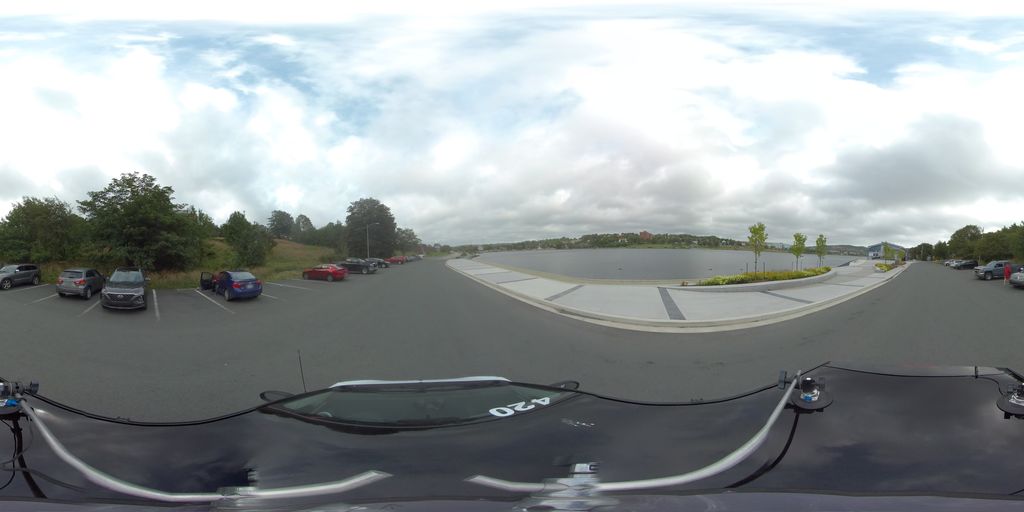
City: st_johns